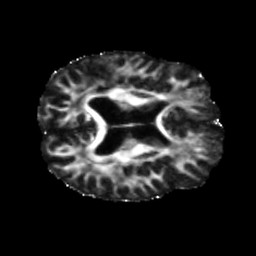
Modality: FA
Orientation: axial
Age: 64
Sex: male
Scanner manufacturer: siemens
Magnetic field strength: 3 T
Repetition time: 5.47 s
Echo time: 0.0854 s